Interaction volume radius: 10 \u00c5
Interaction volume height: 25 \u00c5
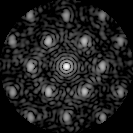
Disorder parameter: 0.4333